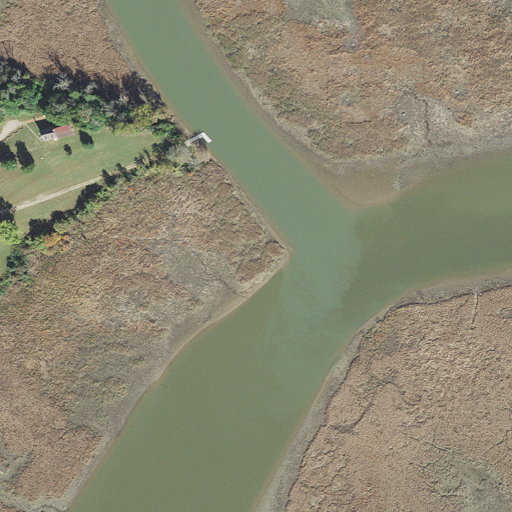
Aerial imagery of cape in Maryland named McCalvert Point containing herbaceous wetlands, open water, woody wetlands, cultivated crops, open development, barren land, and shrub